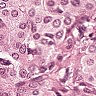
Metastatic tissue present: yes